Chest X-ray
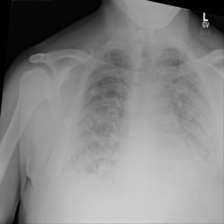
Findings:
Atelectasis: negative
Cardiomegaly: negative
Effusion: negative
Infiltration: negative
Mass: negative
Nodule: negative
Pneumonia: negative
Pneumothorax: negative
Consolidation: negative
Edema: negative
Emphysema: negative
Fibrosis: negative
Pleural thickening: negative
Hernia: negative